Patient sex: F
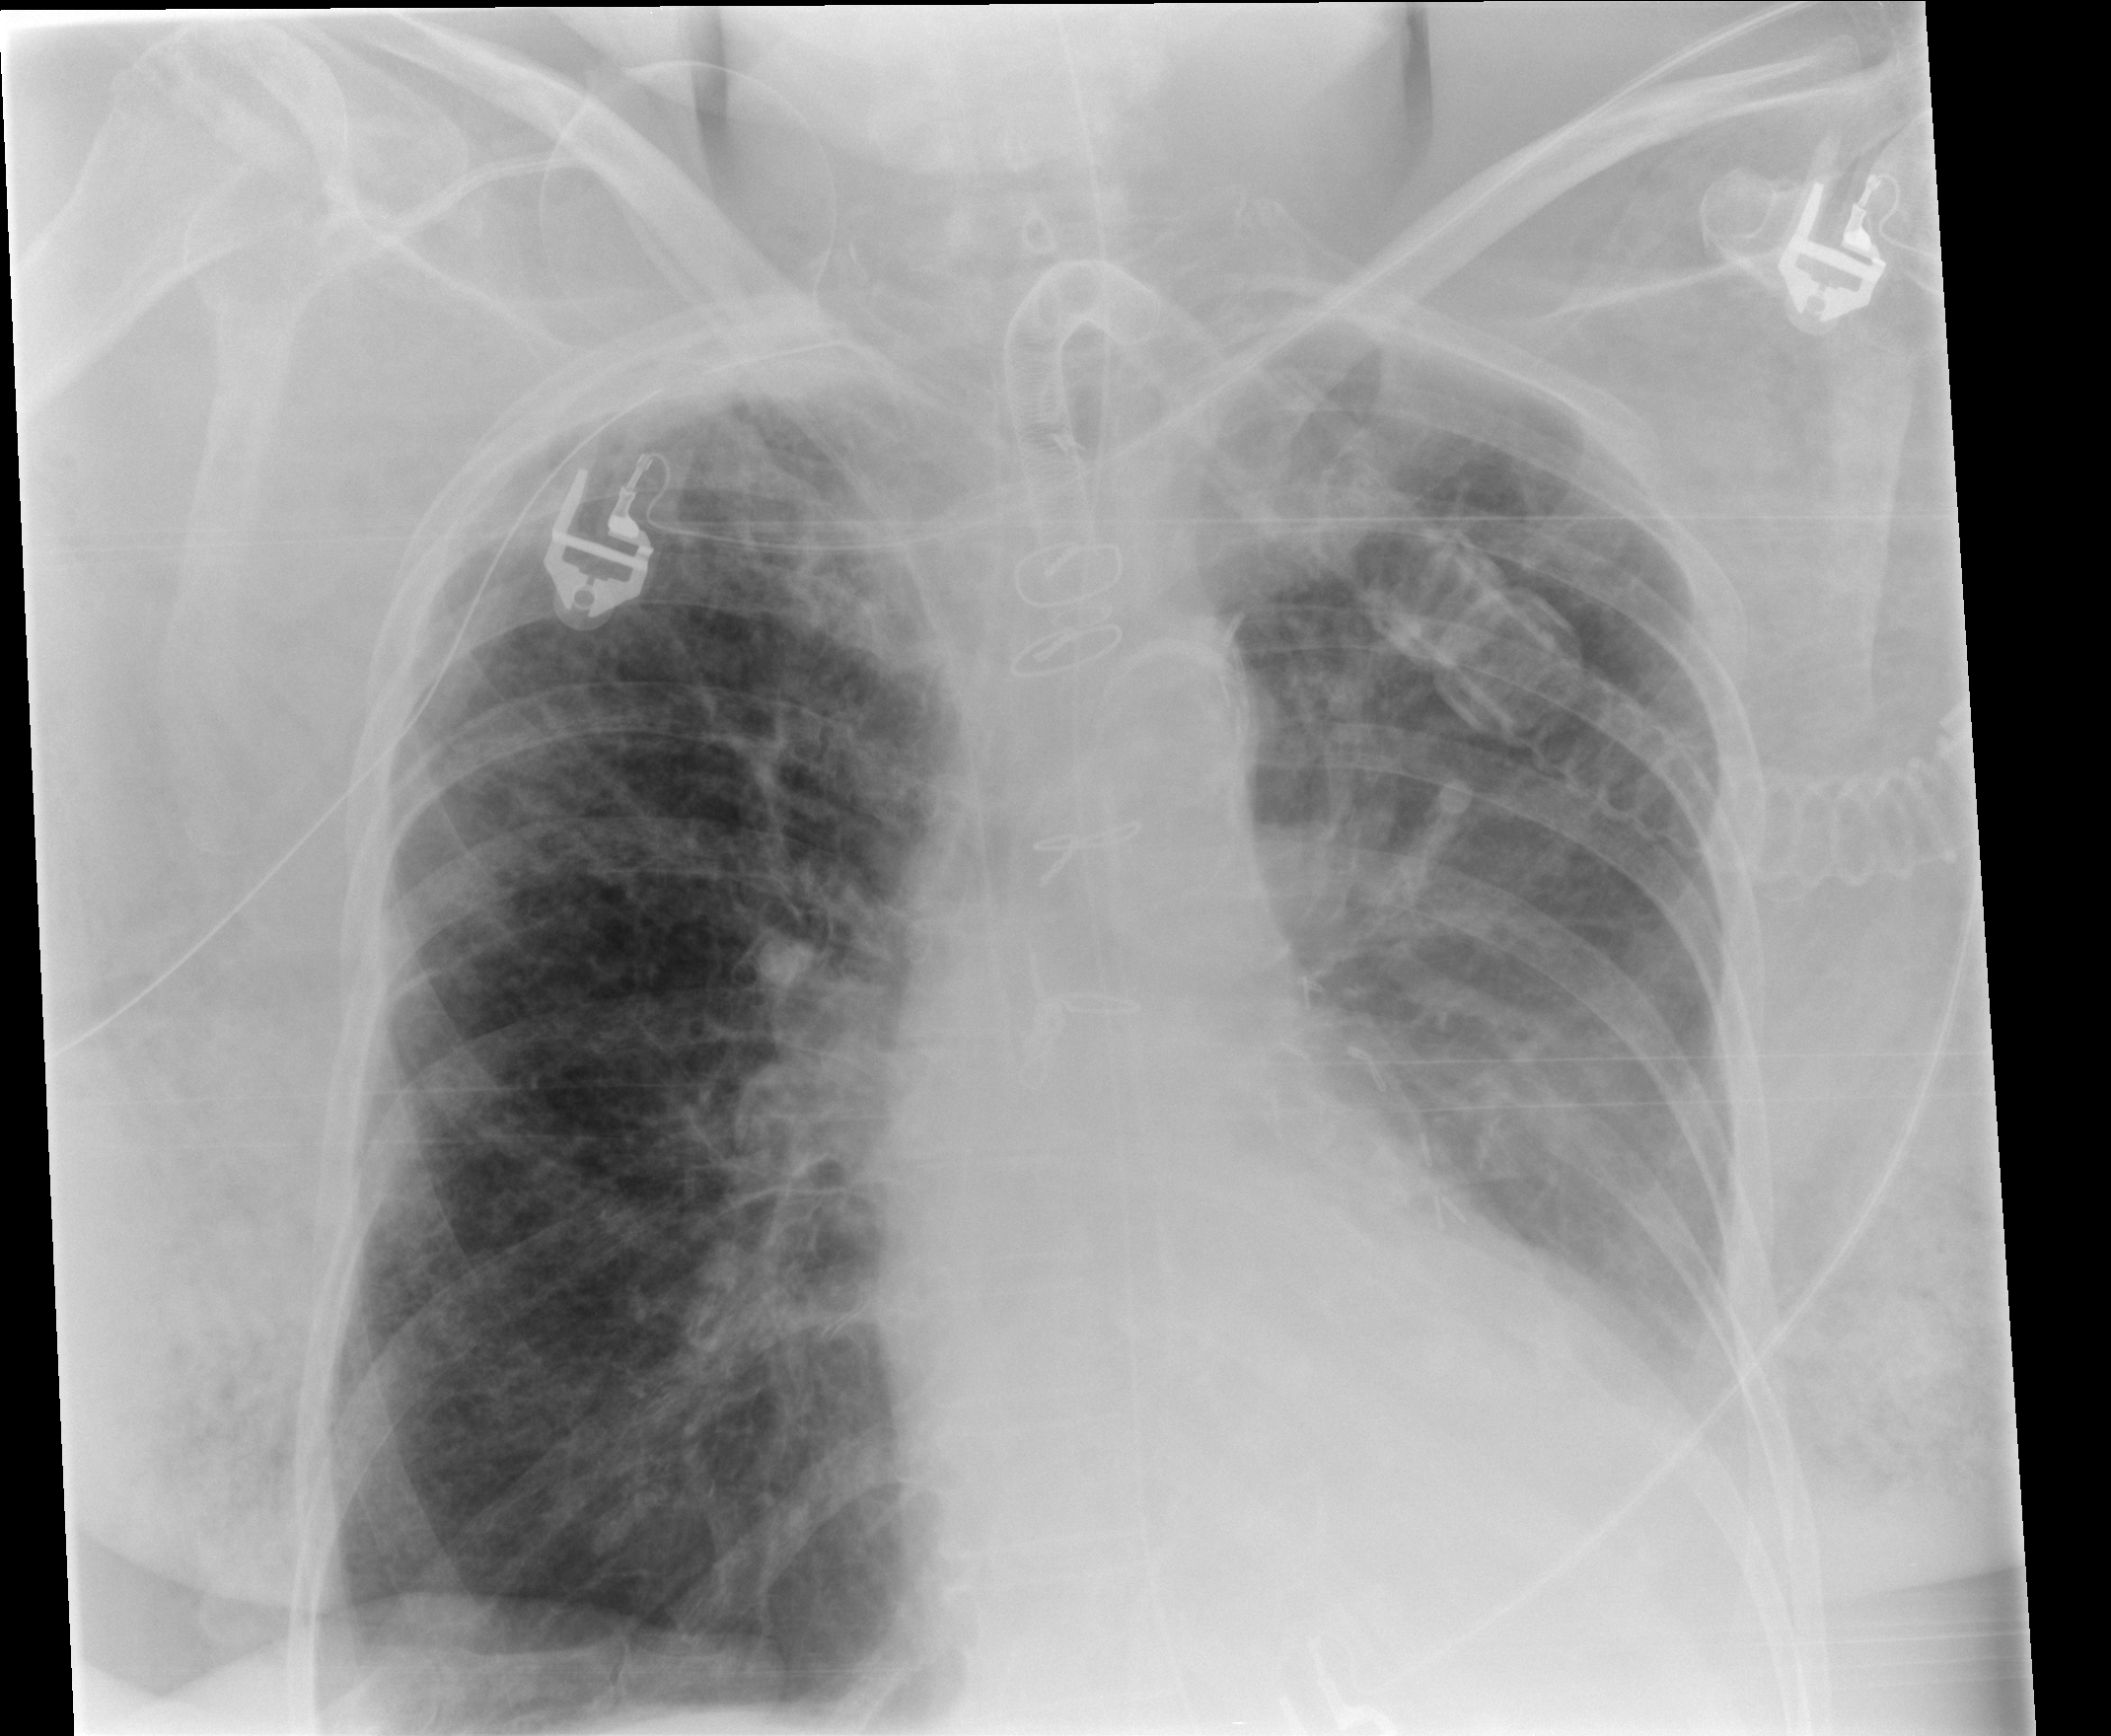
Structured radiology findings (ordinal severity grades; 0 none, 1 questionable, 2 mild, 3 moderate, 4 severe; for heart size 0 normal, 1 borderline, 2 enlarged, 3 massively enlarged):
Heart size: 0
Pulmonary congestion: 2
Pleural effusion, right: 0
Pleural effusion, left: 3
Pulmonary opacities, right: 0
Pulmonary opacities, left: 0
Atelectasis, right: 2
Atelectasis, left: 2